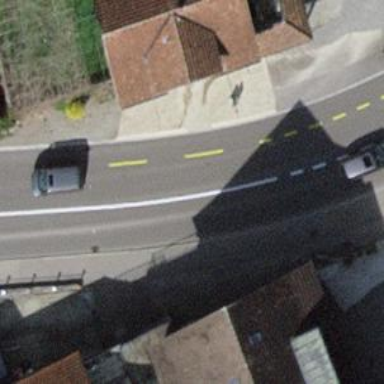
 with track for cyclists on the left sidewalk."